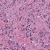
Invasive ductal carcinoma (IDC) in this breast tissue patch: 1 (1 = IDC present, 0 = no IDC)